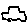
Label: car